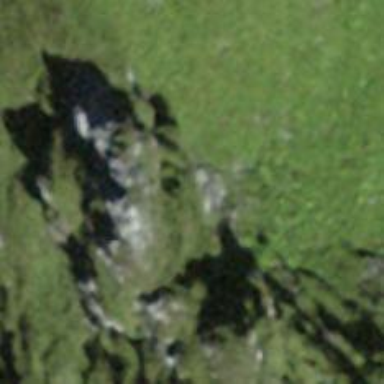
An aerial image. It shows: Arete in nature.